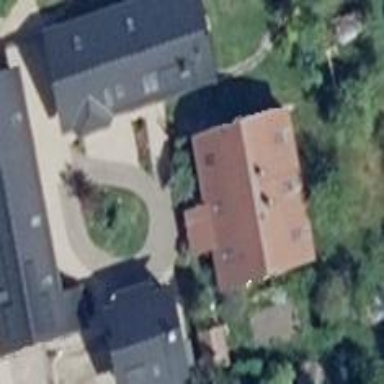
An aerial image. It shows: Red house with flat roof.